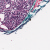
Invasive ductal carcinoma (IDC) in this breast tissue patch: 0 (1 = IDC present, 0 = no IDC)